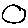
Label: circle